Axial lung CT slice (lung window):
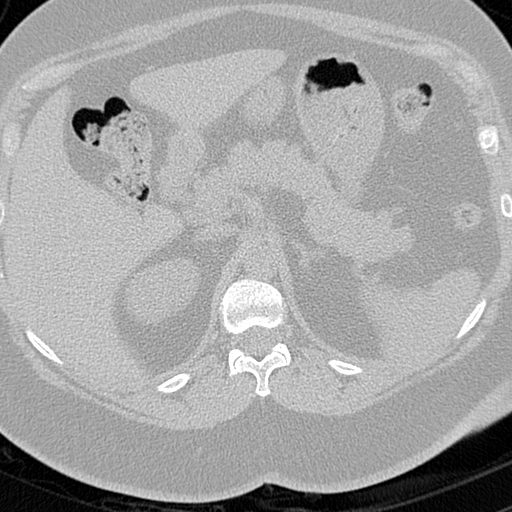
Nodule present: no